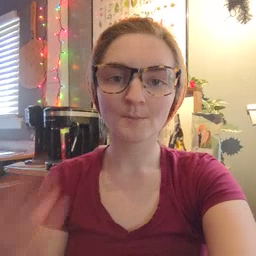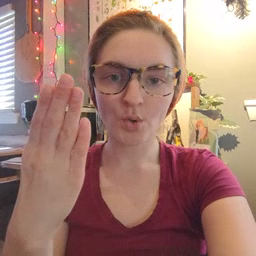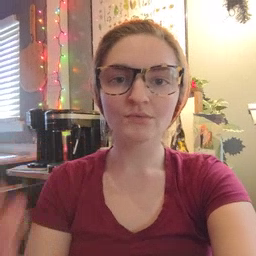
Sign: morning